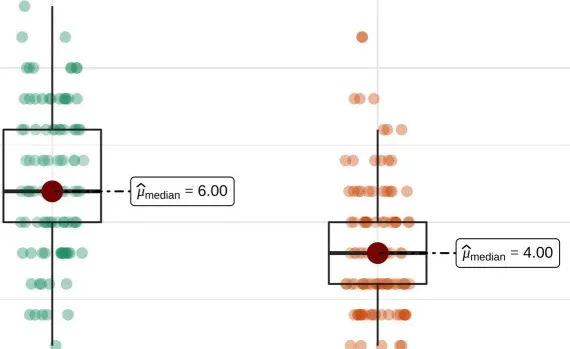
Comparison of litter size between litters with swimmer puppies and unaffected litters. Litters with swimmer puppies were significantly smaller than unaffected litters.
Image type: chart (chart)